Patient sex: F
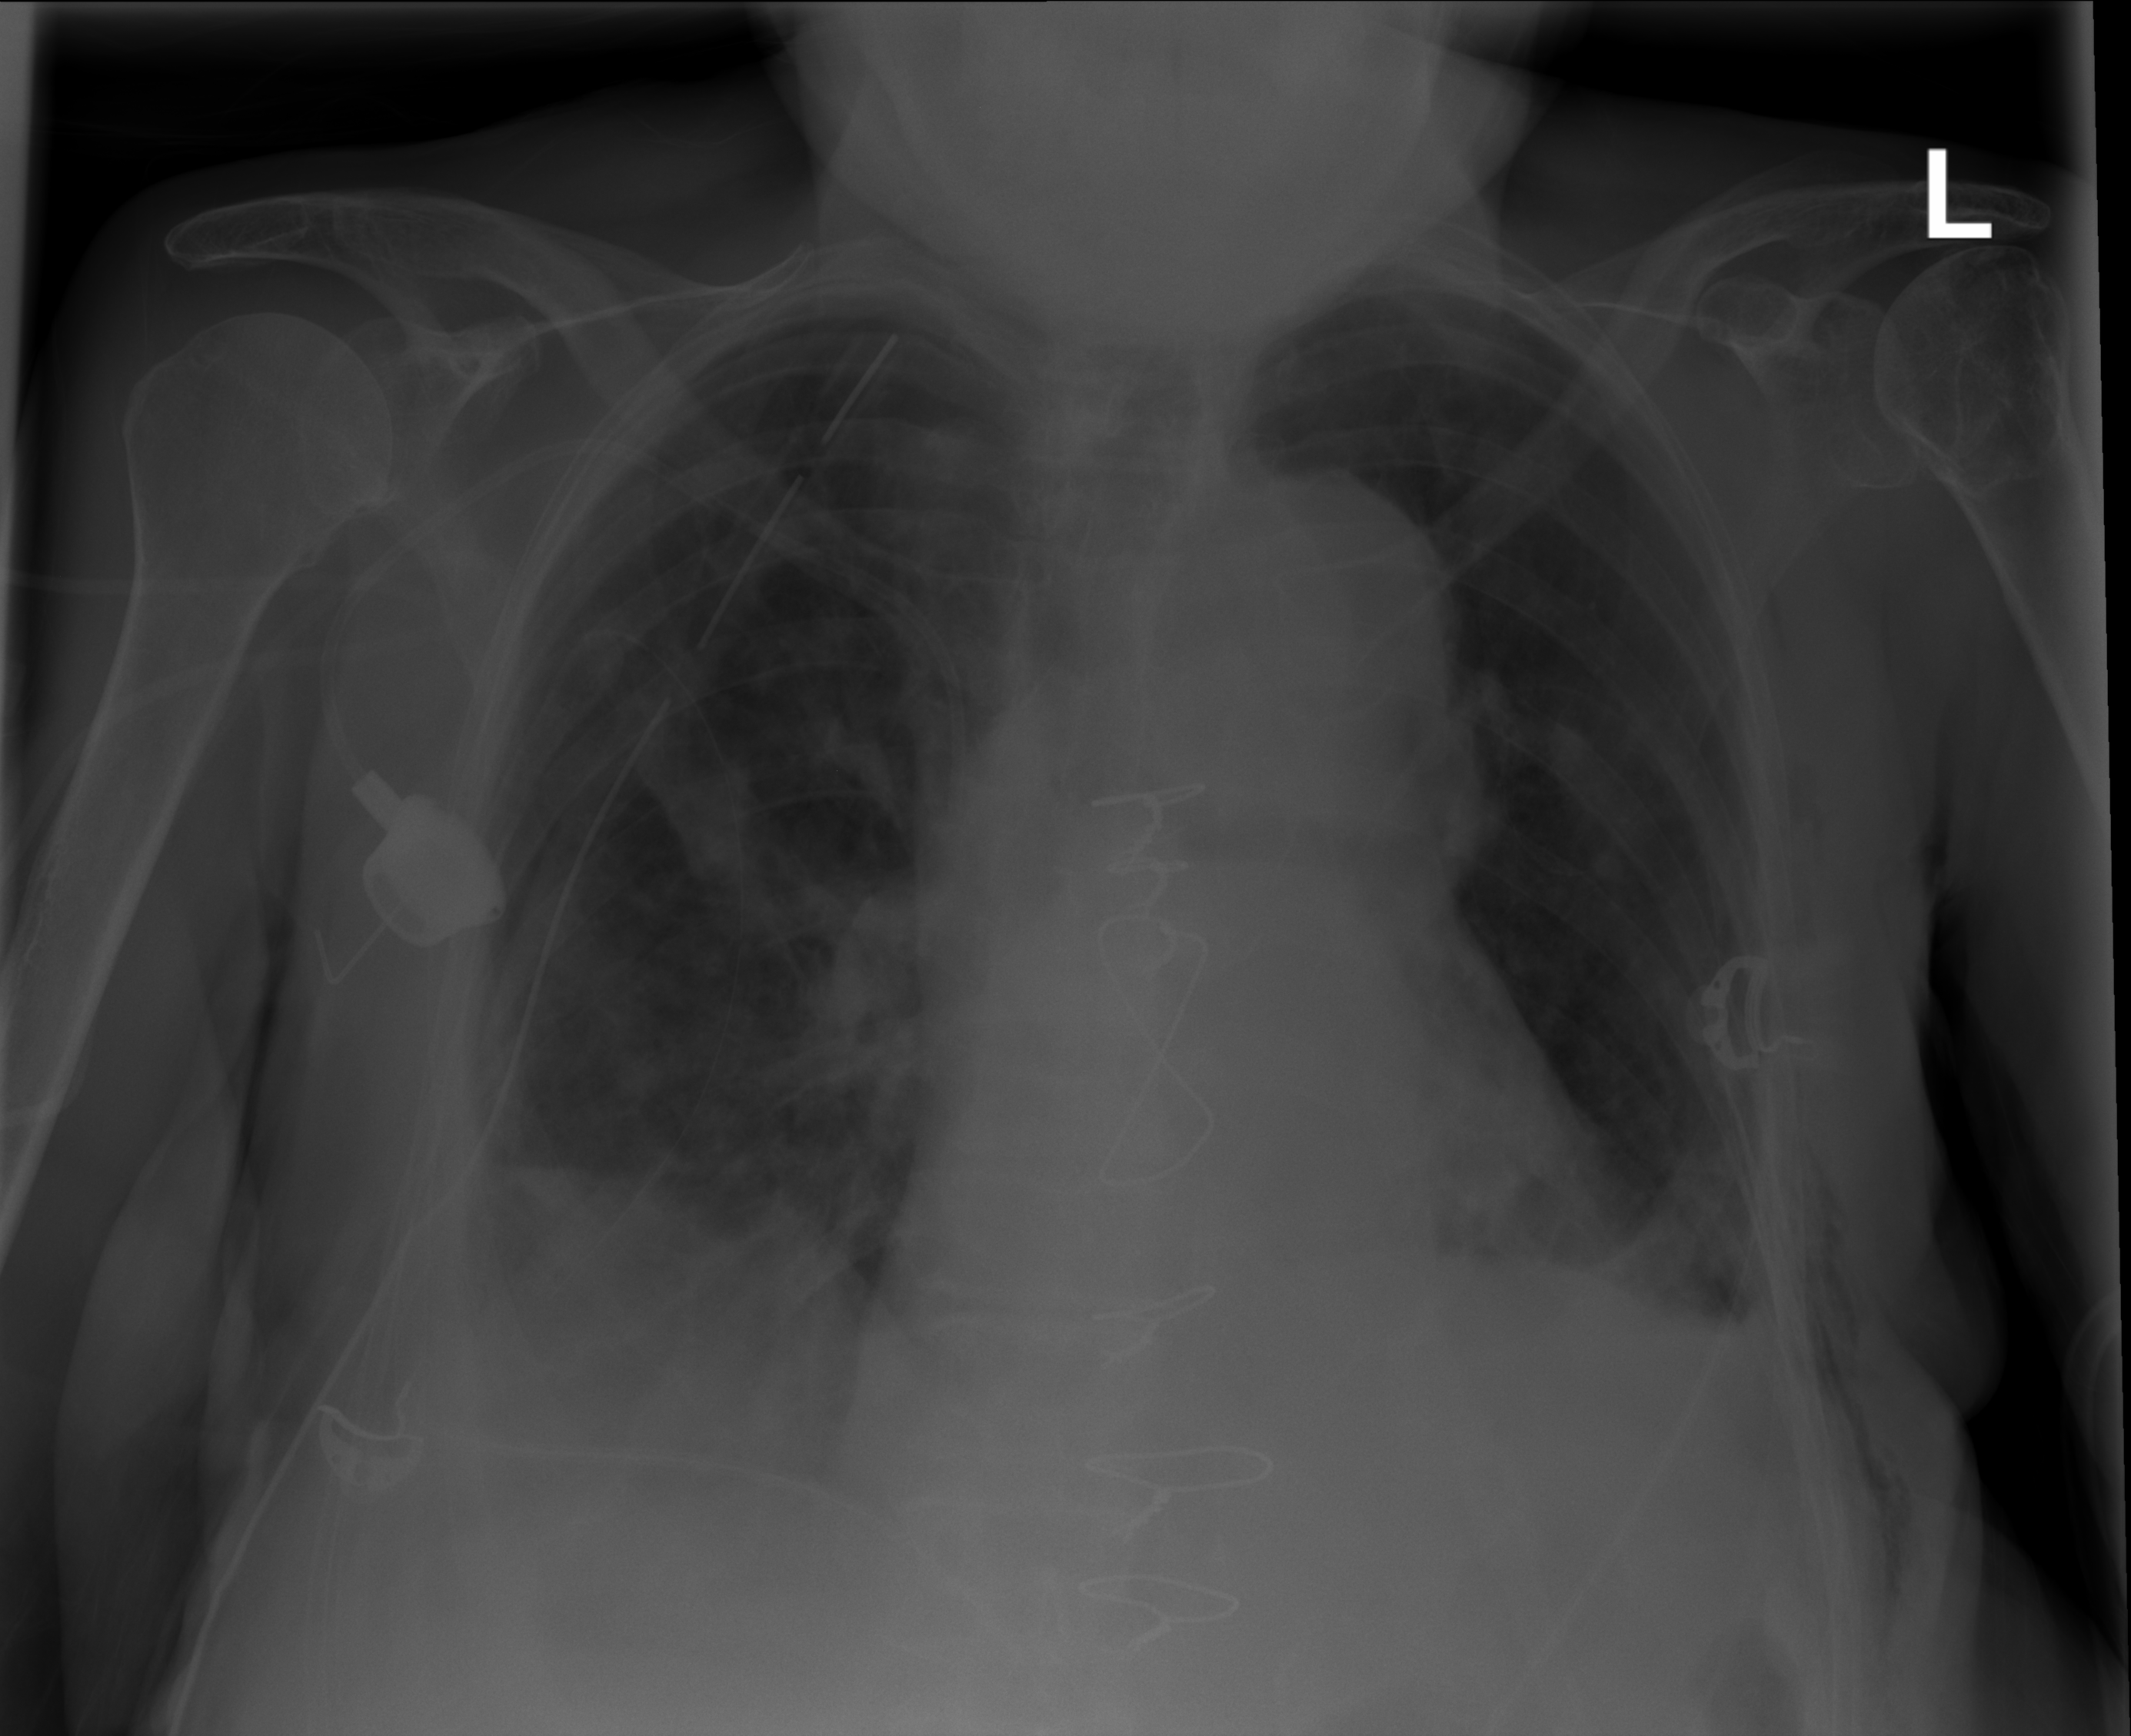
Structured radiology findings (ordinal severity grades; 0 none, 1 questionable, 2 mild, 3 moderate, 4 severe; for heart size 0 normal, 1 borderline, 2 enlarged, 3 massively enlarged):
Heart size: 2
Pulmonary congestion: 0
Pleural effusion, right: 2
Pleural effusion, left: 2
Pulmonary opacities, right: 2
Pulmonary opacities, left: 0
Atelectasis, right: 2
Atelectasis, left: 2